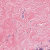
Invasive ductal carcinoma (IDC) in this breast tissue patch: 0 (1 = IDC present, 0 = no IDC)